Chest X-ray:
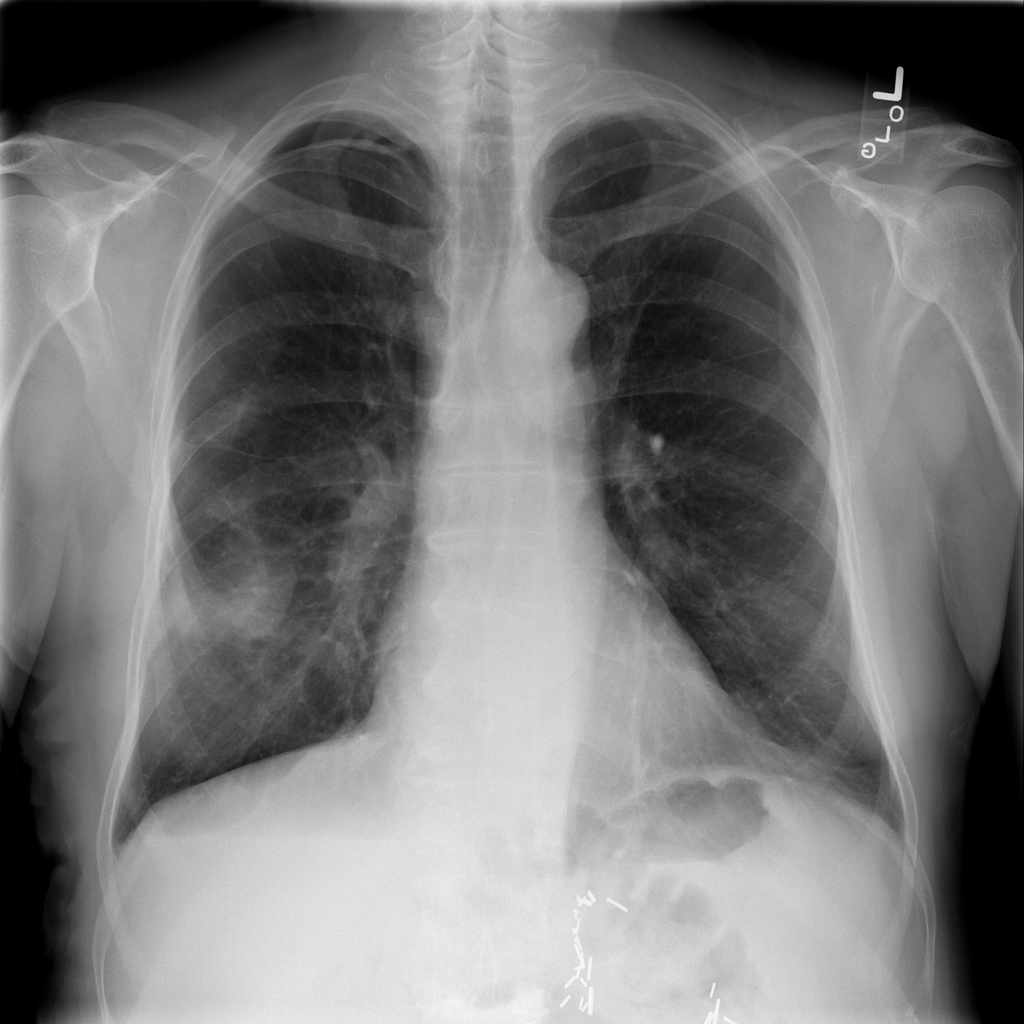
Findings: Pneumothorax, Consolidation
No abnormal finding: no